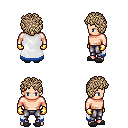
a pixel art fantasy rpg character, male body template, human, light skin, white trimmed cape, metal pants, white blonde curly afro hairstyle, gold gloves, gray slippers, four views (front, back, left, right), 2x2 character sprite sheet, small pixel art, hard edges, no anti-aliasing